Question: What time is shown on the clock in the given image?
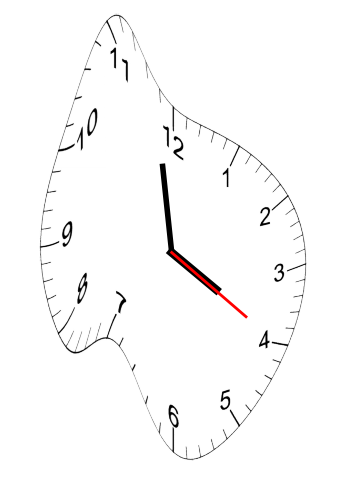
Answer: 03:58:20